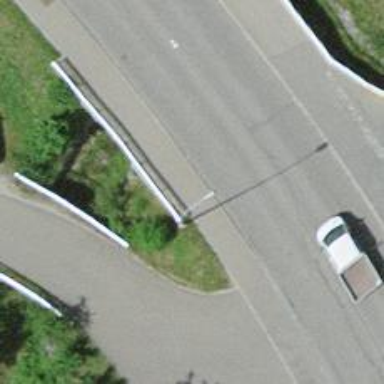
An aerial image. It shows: Asphalt footway that serves as sidewalk on bridge.